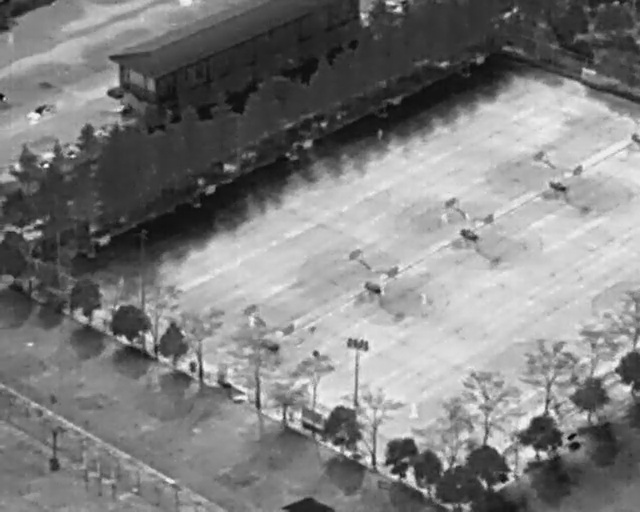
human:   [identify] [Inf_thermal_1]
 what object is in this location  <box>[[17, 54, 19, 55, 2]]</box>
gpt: <ref>1 small person at the left</ref>

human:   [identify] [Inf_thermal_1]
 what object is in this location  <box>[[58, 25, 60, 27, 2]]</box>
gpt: <ref>1 small person at the top</ref>

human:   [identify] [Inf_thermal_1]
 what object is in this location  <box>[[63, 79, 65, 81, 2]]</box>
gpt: <ref>1 medium person at the bottom</ref>

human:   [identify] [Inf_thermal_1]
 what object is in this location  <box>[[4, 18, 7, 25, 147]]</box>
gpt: <ref>1 small car at the top left</ref>